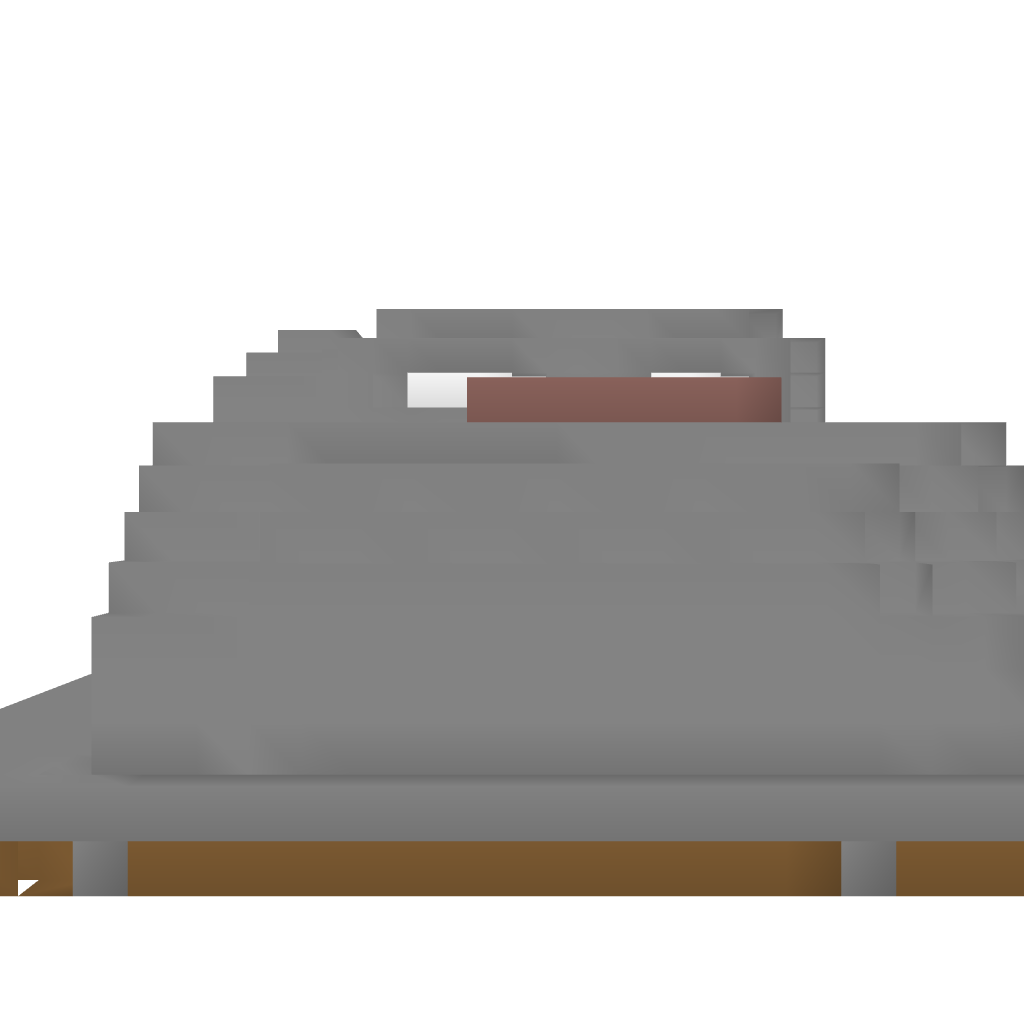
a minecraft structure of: Modern/Futurist Army Base bad low quality